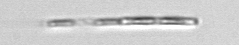
Label: Leptocylindrus